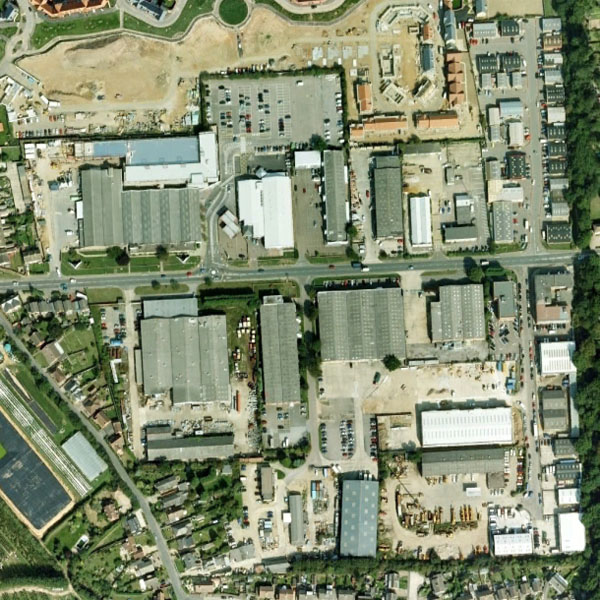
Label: Industrial